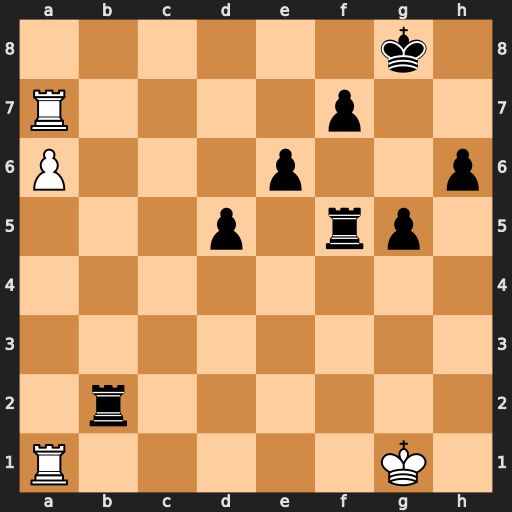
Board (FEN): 6k1/R4p2/P3p2p/3p1rp1/8/8/1r6/R5K1
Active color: w
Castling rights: -
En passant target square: -
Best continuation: Rb7 Re2 a7 Rff2 a8=Q+